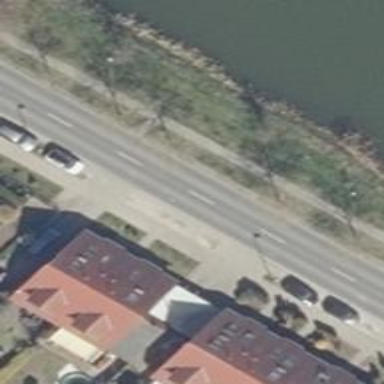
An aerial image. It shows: Footway.